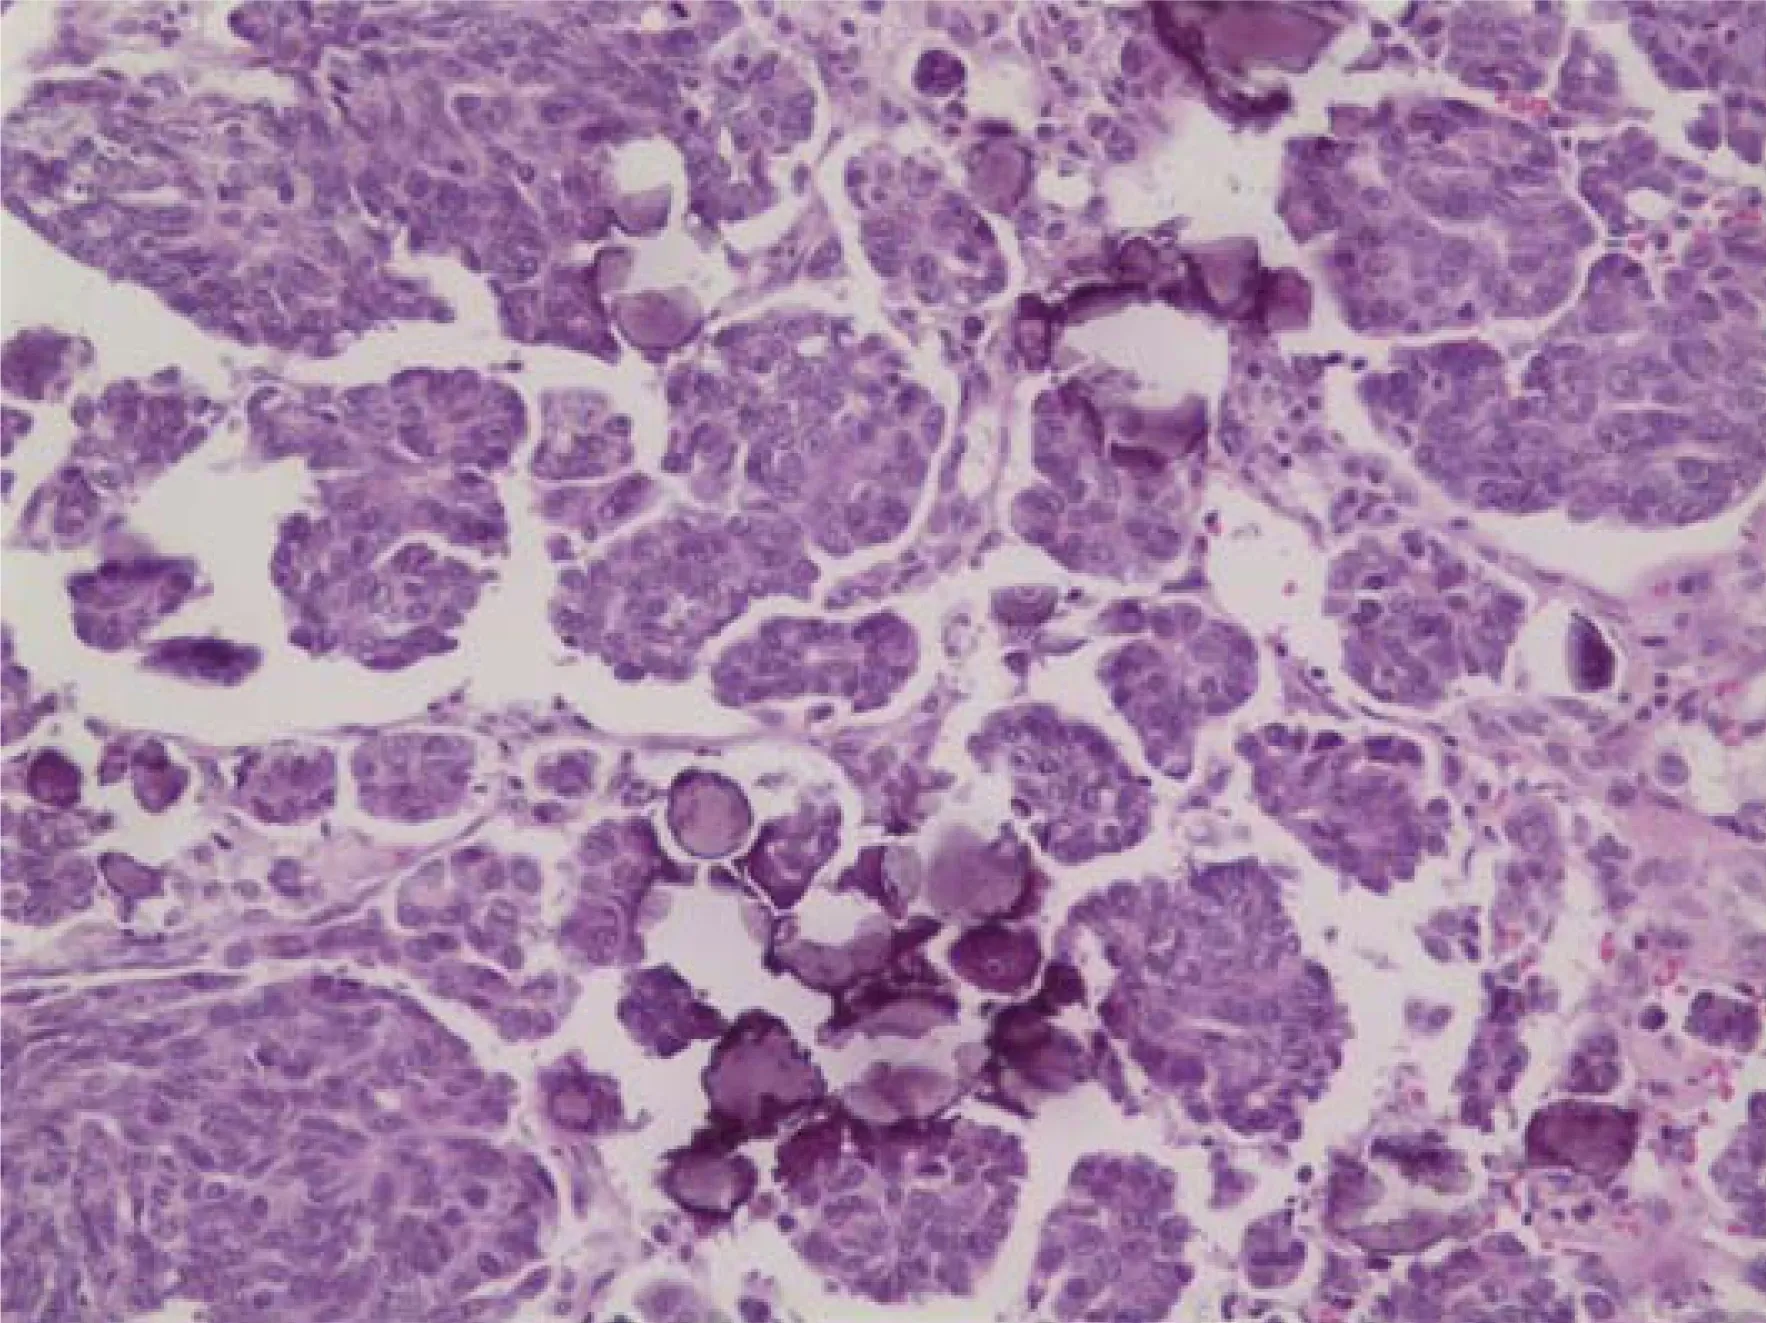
Histologic examination of the omental mass shows tumour cells arranged in papillary groupings with numerous psammoma bodies. A lymphoplasmacytic infiltrate is not seen. (Hematoxylin and eosin, x200).
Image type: pathology (h&e)